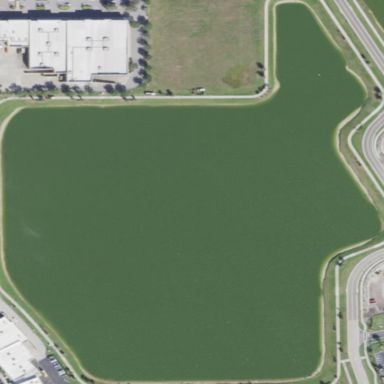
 creating natural and serene environment."